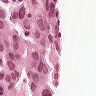
Metastatic tissue present: yes